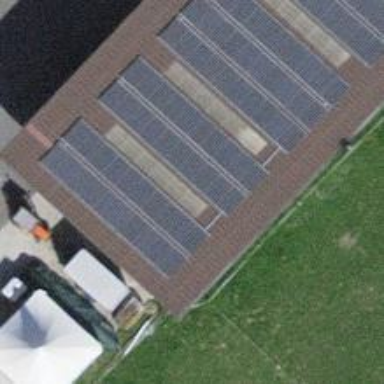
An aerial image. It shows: Solar power generator.